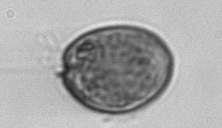
Label: Prorocentrum